Question: I'm trying to build a form with conditional fields from a JSON schema using <URL>.
The components I'm rendering are a 'FormWithConditionals' and a 'FormModelInspector'. The latter is a very simple component that shows the form model.

The relevant source code is:
'''
import React from 'react';
import PropTypes from 'prop-types';
import Engine from "json-rules-engine-simplified";
import Form from "react-jsonschema-form";
import applyRules from "react-jsonschema-form-conditionals";
function FormModelInspector (props) {
return (
<div>
<div className="checkbox">
<label>
<input type="checkbox" onChange={props.onChange} checked={props.showModel}/>
Show Form Model
</label>
</div>
{
props.showModel && <pre>{JSON.stringify(props.formData, null, 2)}</pre>
}
</div>
)
}
class ConditionalForm extends React.Component {
constructor (props) {
super(props);
this.state = {
formData: {},
showModel: true
};
this.handleFormDataChange = this.handleFormDataChange.bind(this);
this.handleShowModelChange = this.handleShowModelChange.bind(this);
}
handleShowModelChange (event) {
this.setState({showModel: event.target.checked});
}
handleFormDataChange ({formData}) {
this.setState({formData});
}
render () {
const schema = {
type: "object",
title: "User form",
properties: {
nameHider: {
type: 'boolean',
title: 'Hide name'
},
name: {
type: 'string',
title: 'Name'
}
}
};
const uiSchema = {};
const rules = [{
conditions: {
nameHider: {is: true}
},
event: {
type: "remove",
params: {
field: "name"
}
}
}];
const FormWithConditionals = applyRules(schema, uiSchema, rules, Engine)(Form);
return (
<div className="row">
<div className="col-md-6">
<FormWithConditionals schema={schema}
uiSchema={uiSchema}
formData={this.state.formData}
onChange={this.handleFormDataChange}
noHtml5Validate={true}>
</FormWithConditionals>
</div>
<div className="col-md-6">
<FormModelInspector formData={this.state.formData}
showModel={this.state.showModel}
onChange={this.handleShowModelChange}/>
</div>
</div>
);
}
}
ConditionalForm.propTypes = {
schema: PropTypes.object.isRequired,
uiSchema: PropTypes.object.isRequired,
rules: PropTypes.array.isRequired
};
ConditionalForm.defaultProps = {
uiSchema: {},
rules: []
};
'''
However, every time I change a field's value, the field loses focus. I suspect the cause of the problem is something in the 'react-jsonschema-form-conditionals' library, because if I replace '<FormWithConditionals>' with '<Form>', the problem does not occur.
If I remove the handler 'onChange={this.handleFormDataChange}' the input field no longer loses focus when it's value changes (but removing this handler breaks the 'FormModelInspector').
## Aside
In the code above, if I remove the handler 'onChange={this.handleFormDataChange}', the '<FormModelInspector>' is not updated when the form data changes. I don't understand why this handler is necessary because the '<FormModelInspector>' is passed a reference to the form data via the 'formData' attribute. Perhaps it's because every change to the form data causes a new object to be constructed, rather than a modification of the same object?
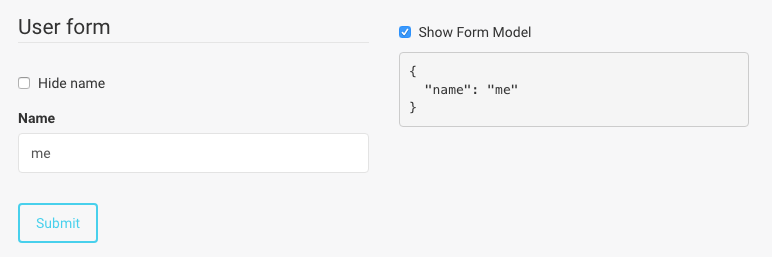
Answer: The problem is pretty straightforward, you are creating a 'FormWithConditionals' component in your render method and in your 'onChange' handler you 'setState' which triggers a re-render and thus a new instance of 'FormWithConditionals' is created and hence it loses focus. You need to move this instance out of render method and perhaps out of the component itself since it uses static values.
As 'schema', 'uiSchema' and 'rules' are passed as props to the 'ConditionalForm', you can create an instance of 'FormWithConditionals' in 'constructor' function and use it in render like this
'''
import React from 'react';
import PropTypes from 'prop-types';
import Engine from "json-rules-engine-simplified";
import Form from "react-jsonschema-form";
import applyRules from "react-jsonschema-form-conditionals";
function FormModelInspector (props) {
return (
<div>
<div className="checkbox">
<label>
<input type="checkbox" onChange={props.onChange} checked={props.showModel}/>
Show Form Model
</label>
</div>
{
props.showModel && <pre>{JSON.stringify(props.formData, null, 2)}</pre>
}
</div>
)
}
class ConditionalForm extends React.Component {
constructor (props) {
super(props);
this.state = {
formData: {},
showModel: true
};
const { schema, uiSchema, rules } = props;
this.FormWithConditionals = applyRules(schema, uiSchema, rules, Engine)(Form);
this.handleFormDataChange = this.handleFormDataChange.bind(this);
this.handleShowModelChange = this.handleShowModelChange.bind(this);
}
handleShowModelChange (event) {
this.setState({showModel: event.target.checked});
}
handleFormDataChange ({formData}) {
this.setState({formData});
}
render () {
const FormWithConditionals = this.FormWithConditionals;
return (
<div className="row">
<div className="col-md-6">
<FormWithConditionals schema={schema}
uiSchema={uiSchema}
formData={this.state.formData}
onChange={this.handleFormDataChange}
noHtml5Validate={true}>
</FormWithConditionals>
</div>
<div className="col-md-6">
<FormModelInspector formData={this.state.formData}
showModel={this.state.showModel}
onChange={this.handleShowModelChange}/>
</div>
</div>
);
}
}
ConditionalForm.propTypes = {
schema: PropTypes.object.isRequired,
uiSchema: PropTypes.object.isRequired,
rules: PropTypes.array.isRequired
};
ConditionalForm.defaultProps = {
uiSchema: {},
rules: []
};
'''